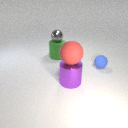
small blue rubber sphere behind large purple metal cylinder